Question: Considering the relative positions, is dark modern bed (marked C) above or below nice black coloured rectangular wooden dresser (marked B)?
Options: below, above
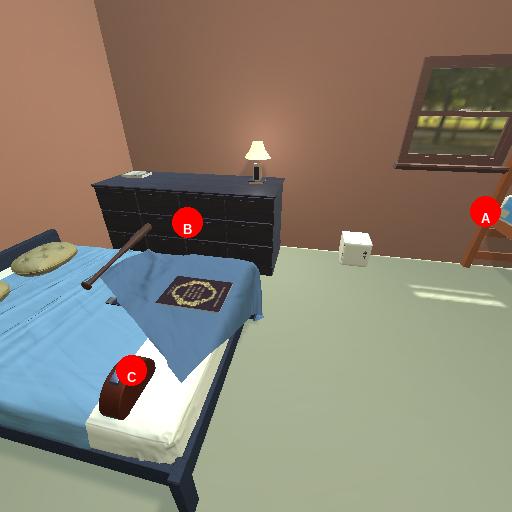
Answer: below